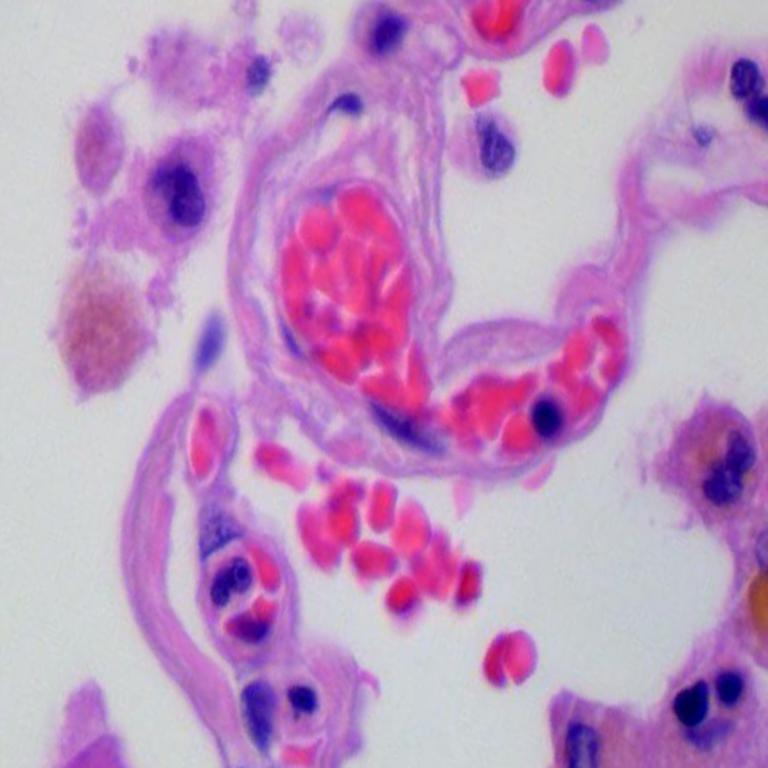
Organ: lung
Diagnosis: benign